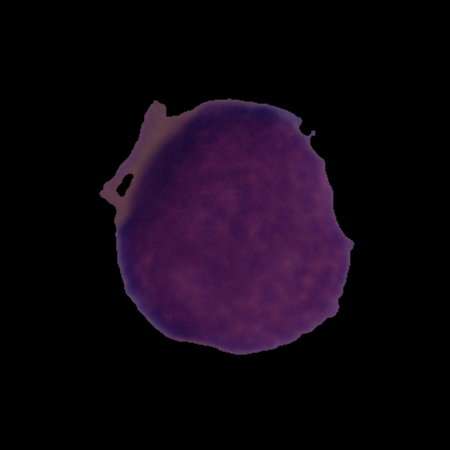
Label: healthy